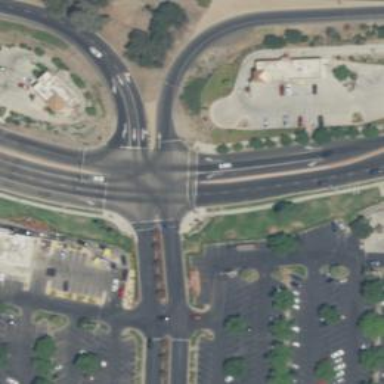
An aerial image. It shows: Crossing with line markings on the road.